Question:
Above is a scheme i drew. There's an ideal case, when 'content.user' are groupped. But usually they are not groupped.
What i meant in this scheme is:
1. At the first step, i select users.monetos WHERE users.id = content.user
2. At the second step, i decrement users.monetos with every content.cpc value (2.1 , 2.2)
When simulating this:
select 'content.user' (9)
select 'users.monetos' Where 'users.id=content.users' (15)
So we have 15 value for 'users.monetos' for 'users.id=9', now we go back to content table
and:
1. decrement 15 value with 8 (content.cpc) (15-8=7 > 0 -> go to step 2)
2. decrement 7 (result from previous step) with 10 (content.cpc) (7-10=-3 <0 -> update content set active='0' where content.id= (current id when a negative result obtained) )
And like this for every 'content.user'
- I want to select 'contet.*' rows which have 'content.active' = 1 . Having this data, 'SELECT' 'users.monetos' WHERE 'users.id'='content.user' from previous query.
And now, by maximum steps i decrement 'users.monetos' value by value
and =0 or less than 0, i want to update 'content' and SET active='0'**
By words, i want like to share amount to each entry ( for each). And there's no more make the current 'content'
entry inactive. And do this vor every
What i'he done at this moment is shown below. I now it looks really bad, but i already don't know what to do. Count on you guys. Thank you.
'''
$query = "select content.id, content.cpc, conent.user, content.active from content a
join users b on a.user=b.id
group by b.id where a.active='1'";
/** cycle each user **/
foreach($rows = $connector->fetchArray($query) as $row ) {
$monetos = $row['monetos'];
$query = "select id, cpc from content where user={$row['id']}";
/** cycle each users content **/
foreach($contents = $connector->fetchArray($query) as $content) {
echo $monetos;
$monetos -= $content['cpc'];
if($monetos <= 0) {
$disable[] = $content['id'];
}
}
if( isset($disable) ) {
$connector->query("update content set active='0' where id in(".implode(',',$disable).")");
}
}
'''
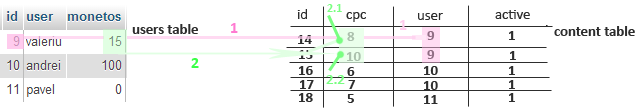
Answer: By using 'GROUP_CONCAT' we group the 'ID's and 'CPC's separated by a comma for later use and with 'GROUP BY' the user 'ID' we will get a single row of result per user.
On the 'foreach' we deduce each 'CPC' from the 'MONETOS' and from there we set who needs to be disabled to the '$to_disable' array that is later used to disable all the id's needed to.
'''
$query = "SELECT b.id AS user_id,
b.monetos,
GROUP_CONCAT(a.id ORDER BY a.id DESC) AS content_ids,
GROUP_CONCAT(a.cpc ORDER BY a.id DESC) AS cpc,
FROM content a
JOIN users b
ON a.user = b.id
GROUP BY b.id";
$to_disable = array();
$to_enable = array();
foreach($rows = $connector->fetchArray($query) as $row)
{
$monetos = $row['monetos'];
$data = array_combine(explode(',',$row['content_ids']), explode(',',$row['cpc']));
echo "USER {$row['user_id']} currently have {$monetos}!<br>
";
foreach ($data as $content_id => $cpc)
{
$monetos -= $cpc;
echo "USER {$row['user_id']} after CONTENT {$content_id} now have {$monetos}!<br>
";
if ($monetos <= 0)
{
echo "USER {$row['user_id']} should have the CONTENT {$content_id} disabled!<br>
";
$to_disable[] = $content_id;
}
else
{
echo "USER {$row['user_id']} should have the CONTENT {$content_id} enabled!<br>
";
$to_enable[] = $content_id;
}
}
echo "<br>
";
}
if (sizeof($to_disable) > 0)
{
$connector->query("UPDATE content
SET active = 0
WHERE id IN (".implode(',',$to_disable).")");
}
echo "UPDATE content SET active = 0 WHERE id IN (".implode(',',$to_disable).")<br>
";
if (sizeof($to_enable) > 0)
{
$connector->query("UPDATE content
SET active = 1
WHERE id IN (".implode(',',$to_enable).")");
}
echo "UPDATE content SET active = 0 WHERE id IN (".implode(',',$to_enable).")";
'''
---
# Using your SQL dump this is what I get:
'''
USER 9 currently have 15!
USER 9 after CONTENT 16 now have 10!
USER 9 after CONTENT 30 now have 5!
USER 9 after CONTENT 17 now have 4!
USER 9 after CONTENT 31 now have -1!
USER 9 should have the CONTENT 31 disabled!
USER 9 after CONTENT 18 now have -4!
USER 9 should have the CONTENT 18 disabled!
USER 9 after CONTENT 32 now have -9!
USER 9 should have the CONTENT 32 disabled!
USER 9 after CONTENT 20 now have -13!
USER 9 should have the CONTENT 20 disabled!
USER 9 after CONTENT 33 now have -18!
USER 9 should have the CONTENT 33 disabled!
USER 9 after CONTENT 21 now have -22!
USER 9 should have the CONTENT 21 disabled!
USER 9 after CONTENT 34 now have -26!
USER 9 should have the CONTENT 34 disabled!
USER 9 after CONTENT 22 now have -31!
USER 9 should have the CONTENT 22 disabled!
USER 9 after CONTENT 24 now have -36!
USER 9 should have the CONTENT 24 disabled!
USER 9 after CONTENT 26 now have -41!
USER 9 should have the CONTENT 26 disabled!
USER 9 after CONTENT 29 now have -45!
USER 9 should have the CONTENT 29 disabled!
USER 10 after CONTENT 28 now have 95!
USER 11 after CONTENT 27 now have -4!
USER 11 should have the CONTENT 27 disabled!
'''
And the 'UPDATE' result:
'''
UPDATE content SET active = 0 WHERE id IN (31,18,32,20,33,21,34,22,24,26,29,27)
'''
And here is the sample code used to read the data as is:
'''
<?php
// Your database info
$db_host = '';
$db_user = '';
$db_pass = '';
$db_name = '';
$con = new PDO("mysql:host={$db_host};dbname={$db_name}", $db_user, $db_pass);
$con->setAttribute(PDO::ATTR_ERRMODE, PDO::ERRMODE_EXCEPTION);
$sql = "SELECT b.id AS user_id,
b.monetos,
GROUP_CONCAT(a.id ORDER BY a.id DESC) AS content_ids,
GROUP_CONCAT(a.cpc ORDER BY a.id DESC) AS cpc
FROM content a
JOIN users b
ON a.user = b.id
GROUP BY b.id";
$result = $con->prepare($sql);
$result->execute();
if ($result->rowCount() == 0)
{
die('No data found...');
}
$to_disable = array();
$to_enable = array();
foreach($result->fetchALL(PDO::FETCH_ASSOC) as $row)
{
$monetos = $row['monetos'];
$data = array_combine(explode(',',$row['content_ids']), explode(',',$row['cpc']));
echo "USER {$row['user_id']} currently have {$monetos}!<br>
";
foreach ($data as $content_id => $cpc)
{
$monetos -= $cpc;
echo "USER {$row['user_id']} after CONTENT {$content_id} now have {$monetos}!<br>
";
if ($monetos <= 0)
{
echo "USER {$row['user_id']} should have the CONTENT {$content_id} disabled!<br>
";
$to_disable[] = $content_id;
}
else
{
echo "USER {$row['user_id']} should have the CONTENT {$content_id} enabled!<br>
";
$to_enable[] = $content_id;
}
}
echo "<br>
";
}
if (sizeof($to_disable) > 0)
{
$ids = implode(',',$to_disable);
$sql = "UPDATE content
SET active = 0
WHERE id IN ({$ids})";
$disable = $con->prepare($sql);
$disable->execute();
echo "UPDATE content SET active = 0 WHERE id IN ({$ids})<br>
";
}
else
{
echo "Nothing was disabled...<br>
";
}
if (sizeof($to_enable) > 0)
{
$ids = implode(',',$to_enable);
$sql = "UPDATE content
SET active = 1
WHERE id IN ({$ids})";
$enable = $con->prepare($sql);
$enable->execute();
echo "UPDATE content SET active = 1 WHERE id IN ({$ids})";
}
else
{
echo "Nothing was enabled...";
}
$con = NULL;
'''